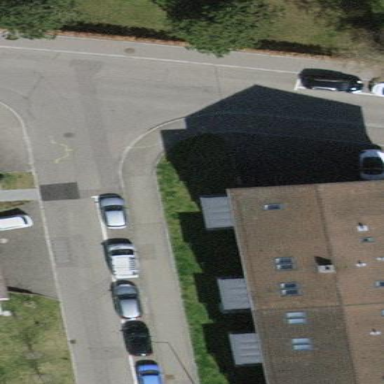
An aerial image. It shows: Building with tile roof.